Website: lowes
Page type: review-order
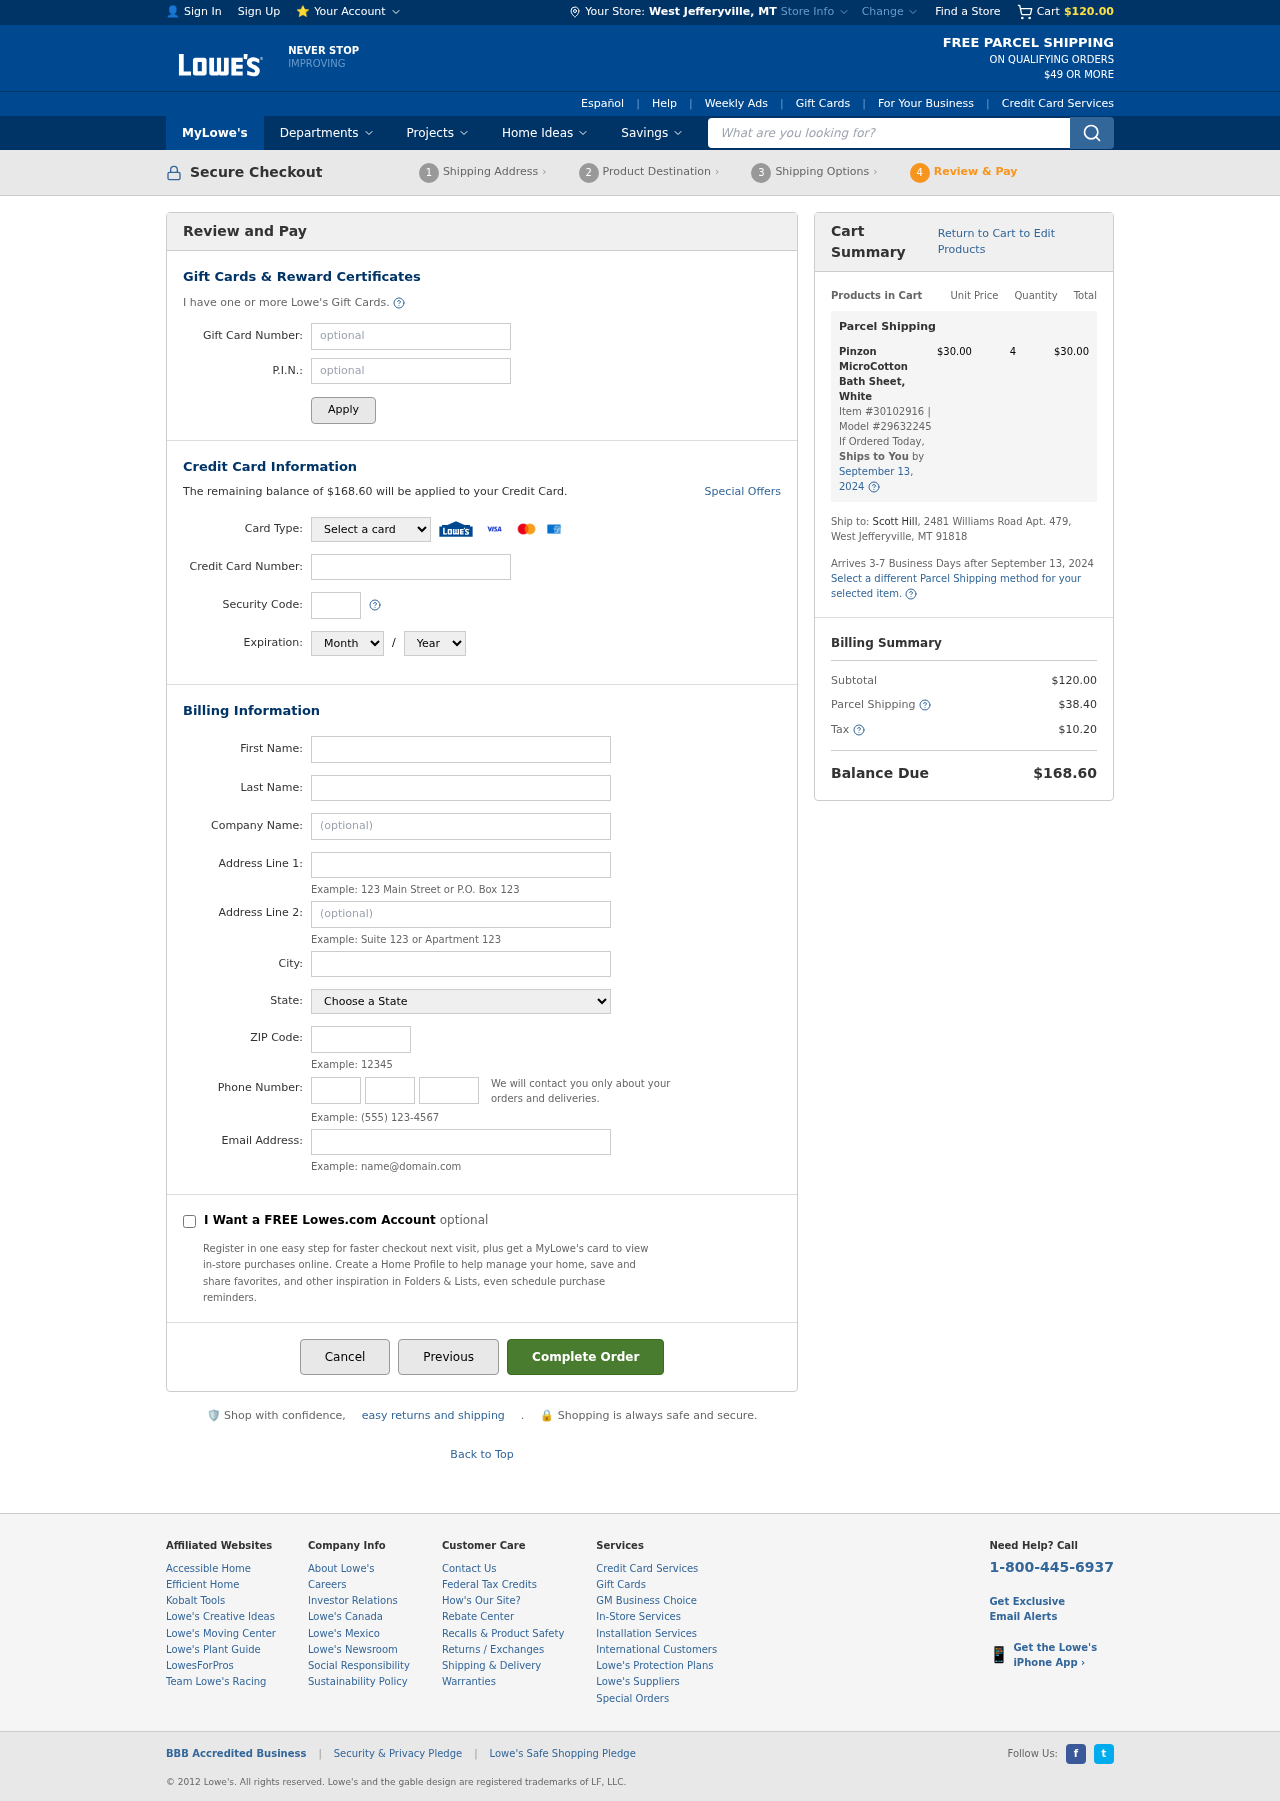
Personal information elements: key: PII_CARD_CVV
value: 725
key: PII_CARD_EXPIRY_MONTH
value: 02
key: PII_CARD_EXPIRY_YEAR
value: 26
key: PII_CARD_NUMBER
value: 6011 9560 6639 1647
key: PII_CARD_TYPE
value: Discover
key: PII_CITY
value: West Jefferyville
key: PII_CITY_STATE
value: West Jefferyville, MT
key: PII_EMAIL
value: scotthill@gmail.com
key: PII_FIRSTNAME
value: Scott
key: PII_LASTNAME
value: Hill
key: PII_PHONE_AREA
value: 976
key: PII_PHONE_PREFIX
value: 290
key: PII_PHONE_SUFFIX
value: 6961
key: PII_POSTCODE
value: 91818
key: PII_STATE
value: Montana
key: PII_STREET
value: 2481 Williams Road Apt. 479
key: PII_STREET2
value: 2481 Williams Road Apt. 479
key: PII_STREET2
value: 684 Mitchell Throughway Suite 526
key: PII_FULLNAME2
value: Scott Hill
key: PII_CITY_STATE_ZIP2
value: West Jefferyville, MT 91818
Product elements: key: PRODUCT1_NAME
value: Pinzon MicroCotton Bath Sheet, White
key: PRODUCT1_PRICE
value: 30
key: PRODUCT1_QUANTITY
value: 4
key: PRODUCT1_ITEM_NUMBER
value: Item #30102916
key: PRODUCT1_MODEL_NUMBER
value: Model #29632245
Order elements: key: ORDER_SUBTOTAL
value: $120.00
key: ORDER_BALANCE_DUE
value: $168.60
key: ORDER_SHIPPING_DATE
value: September 13, 2024
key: ORDER_ITEM_TOTAL
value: $30.00
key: ORDER_SHIPPING_DATE2
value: September 13, 2024
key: ORDER_SHIPPING_COST
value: $38.40
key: ORDER_TAX
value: $10.20
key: ORDER_TOTAL
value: $168.60
Search elements: key: HEADER_SEARCH
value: What are you looking for?